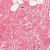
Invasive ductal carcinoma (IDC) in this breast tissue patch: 0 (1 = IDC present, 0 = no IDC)